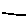
Label: line